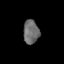
Tissue: lung
Cell type: Epithelial cells
Senescence score: 0.1633
Nuclear area (px): 369
Mean DAPI intensity: 107.905